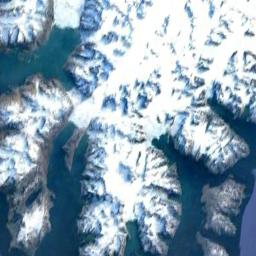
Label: snowberg